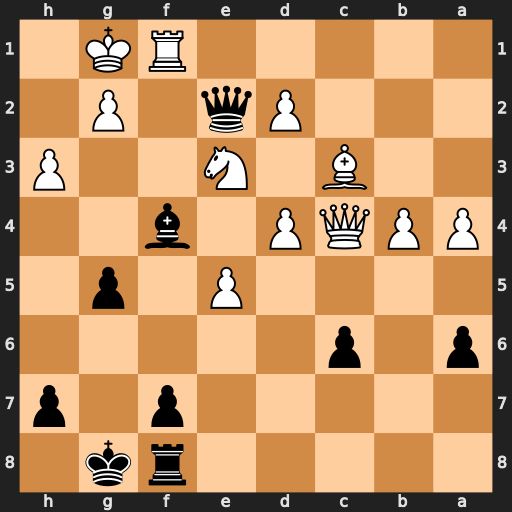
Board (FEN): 5rk1/5p1p/p1p5/4P1p1/PPQP1b2/2B1N2P/3Pq1P1/5RK1
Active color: b
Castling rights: -
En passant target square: -
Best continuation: Bxe3+ dxe3 Qxc4